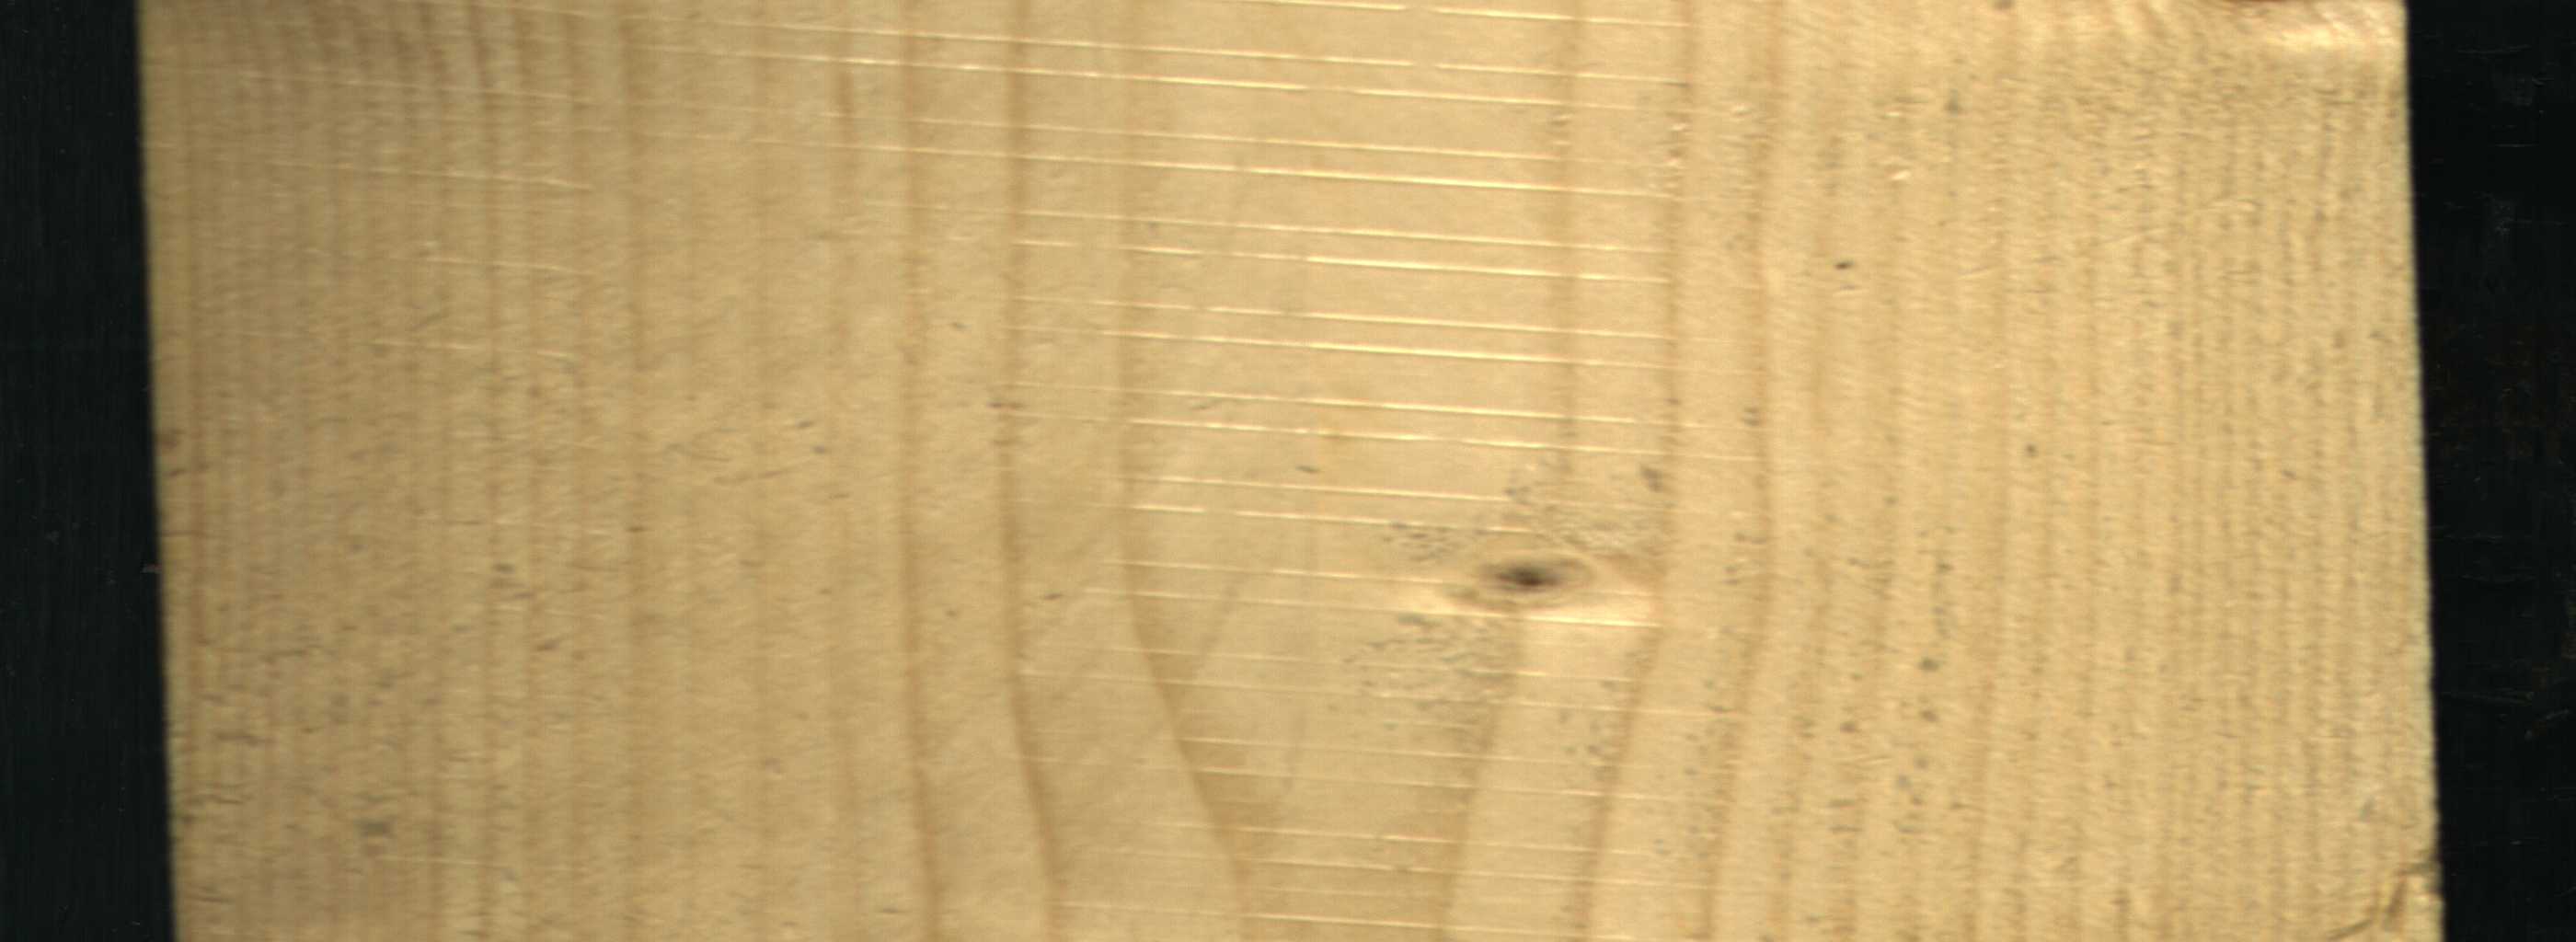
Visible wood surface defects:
Live_Knot